Question: I've got a working script that gets the result from 'Get-AdComputer' module:
'''
Get-ADComputer -Filter 'operatingSystem -like "*Windows 10*"' -Properties * |
Select -Property operatingSystem,operatingSystemVersion
'''
Now I am trying to add another column that converts the value from 'operatingSystemVersion' to another.

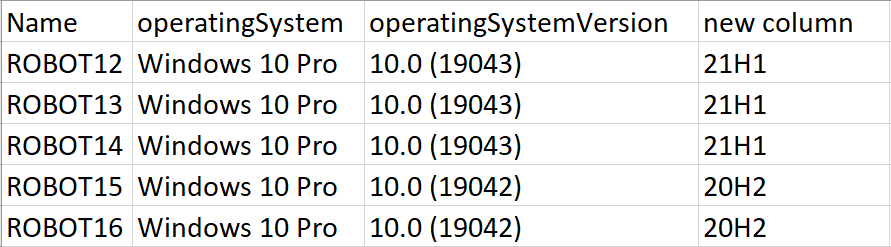
Answer: First create a <URL> with your mapping:
'''
$os = @{
"10.0 (19042)" = "20H2"
"10.0 (19043)" = "21H1"
}
'''
Then you can use a <URL> that looks up the 'operatingSystemVersion' in the hashtable:
'''
Get-ADComputer -Filter 'operatingSystem -like "*Windows 10*"' -Properties * |
Select -Property operatingSystem,operatingSystemVersion,
@{N="Codename";E={$os[$_.operatingSystemVersion]}}
'''